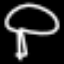
Label: mushroom